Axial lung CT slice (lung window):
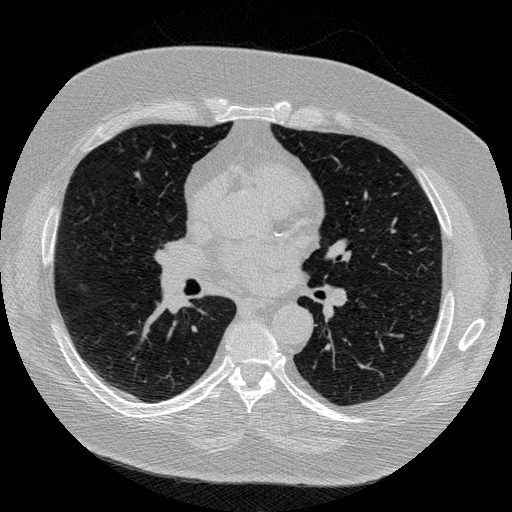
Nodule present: yes
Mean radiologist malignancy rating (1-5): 2